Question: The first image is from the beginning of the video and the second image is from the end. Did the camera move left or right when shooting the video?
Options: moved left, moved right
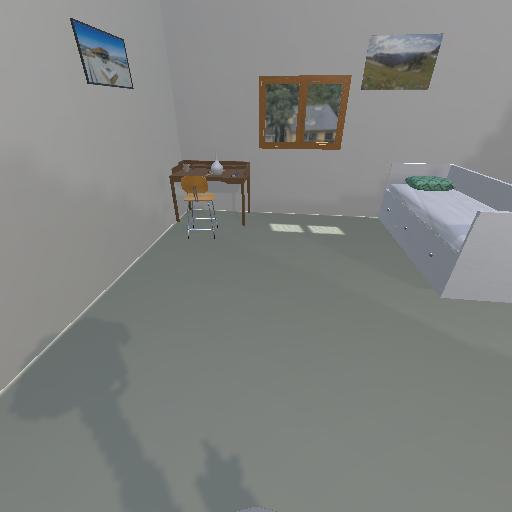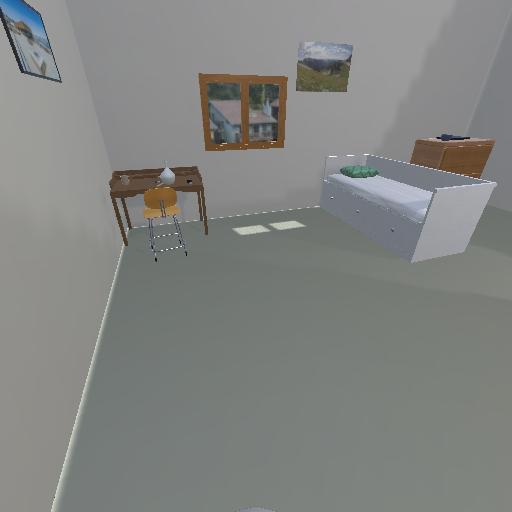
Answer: moved left